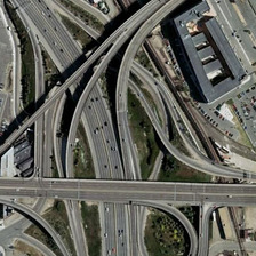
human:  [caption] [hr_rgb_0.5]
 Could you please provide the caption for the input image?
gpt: The wide road was surrounded by dark green trees.

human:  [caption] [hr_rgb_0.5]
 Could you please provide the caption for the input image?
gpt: The roads are well connected and well distributed.

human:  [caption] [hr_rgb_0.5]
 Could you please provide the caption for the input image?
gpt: The wide path was surrounded by dark green trees.

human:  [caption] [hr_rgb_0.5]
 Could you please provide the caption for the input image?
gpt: The roads extend in all directions and are strewn at random.

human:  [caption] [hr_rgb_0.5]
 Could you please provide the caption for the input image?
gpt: The wide street is surrounded by dark green trees.